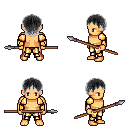
a pixel art fantasy rpg character, male body template, human, tanned skin, gold arm armor, gold greaves, gray plain hairstyle, spear, four views (front, back, left, right), 2x2 character sprite sheet, small pixel art, hard edges, no anti-aliasing